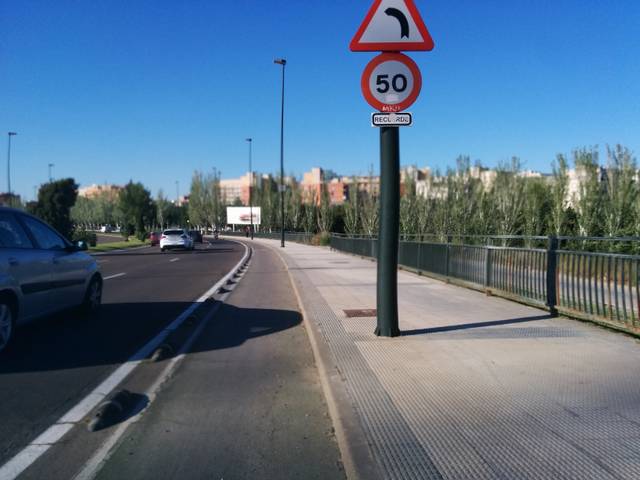
Region: Spain
Coordinates: 41.655, -0.8607